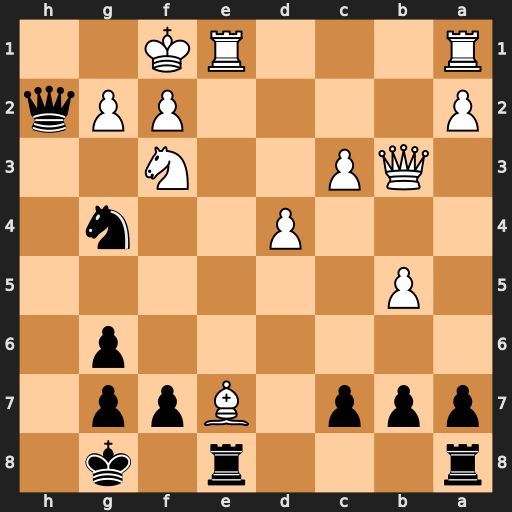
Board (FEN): r3r1k1/ppp1Bpp1/6p1/1P6/3P2n1/1QP2N2/P4PPq/R3RK2
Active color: b
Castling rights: -
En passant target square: -
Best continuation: Qh1+ Ng1 Nh2+ Ke2 Rxe7+